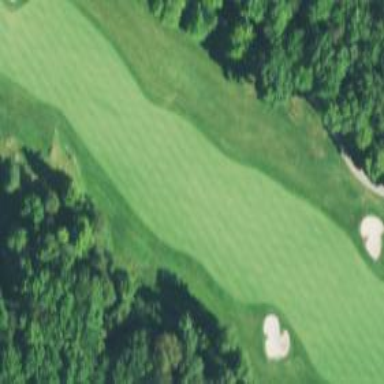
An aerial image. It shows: Golf hole.